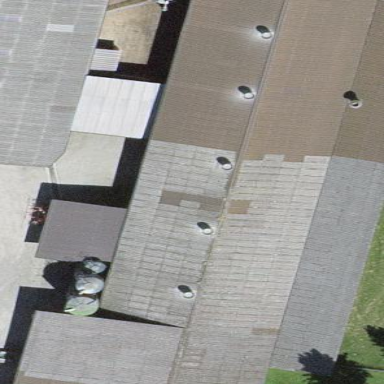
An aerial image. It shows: Farm auxiliary building with gabled roof.